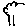
Label: tree